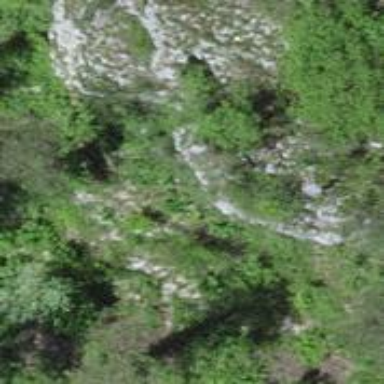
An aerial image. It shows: Cliff in nature.